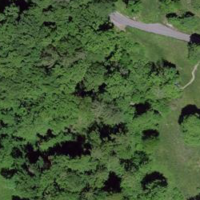
EUNIS habitat code: 41
Species observed at this site:
Cornus sanguinea
Fagus sylvatica
Ilex aquifolium